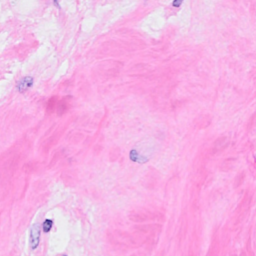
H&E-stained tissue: Breast